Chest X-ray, PA view. Patient: 74 years old, sex M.
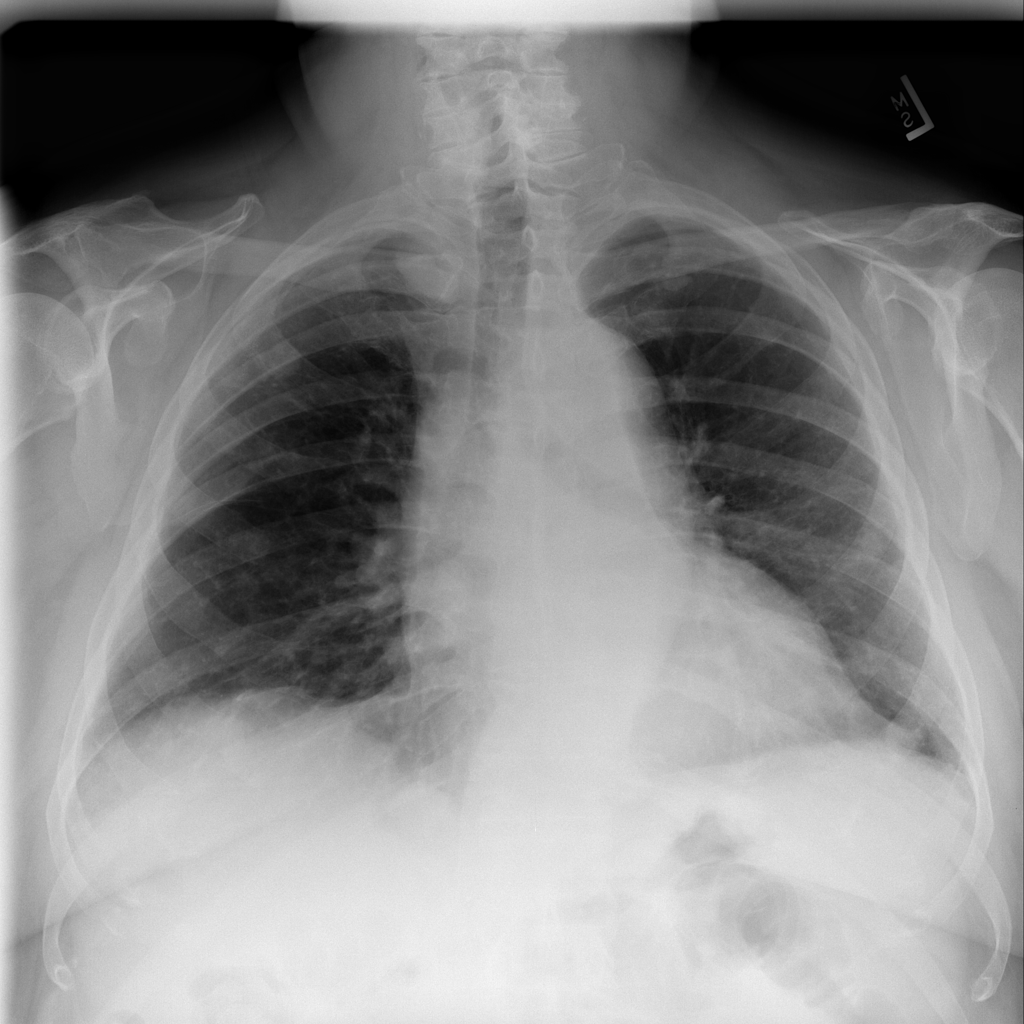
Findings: Fibrosis